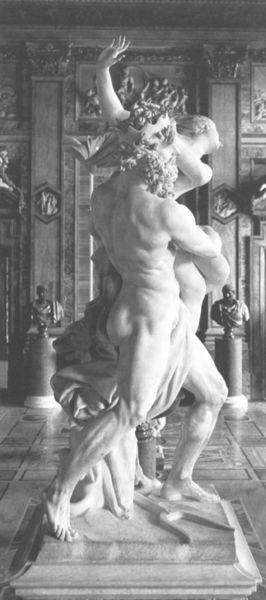
Titel: Raub der Proserpina
Künstler: Giovanni Lorenzo Bernini
Institution: Rom, Villa Borghese
Schlagwörter: kampf, körper, mann, nackt, weiß, bewegung, frau, marmor, raum, arm, sockel, krone, skulptur, statue, beine, bein, liebe, saal, muskeln, kontrapost, laken, podest, muskulös, raub, schwarzweiß, herrscher, schritt, götter, muskel, zeus, nymphe, erhoben, postament, verdreht, michelangelo, werben, bernini, fuesse, neptun, poseidon, schraube, hebefigur, griechischer gott, borghese, anhoehe, spulptur, statue villa borhese bernini raub sabinerin